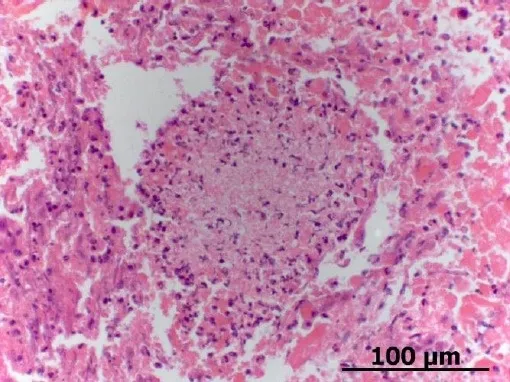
Agarose cell block section of a bone marrow cytology showing a necrotic center composed by cellular and nuclear debris. H&E stain, 400x.
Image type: pathology (h&e)